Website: crate-barrel
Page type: customer-info-address
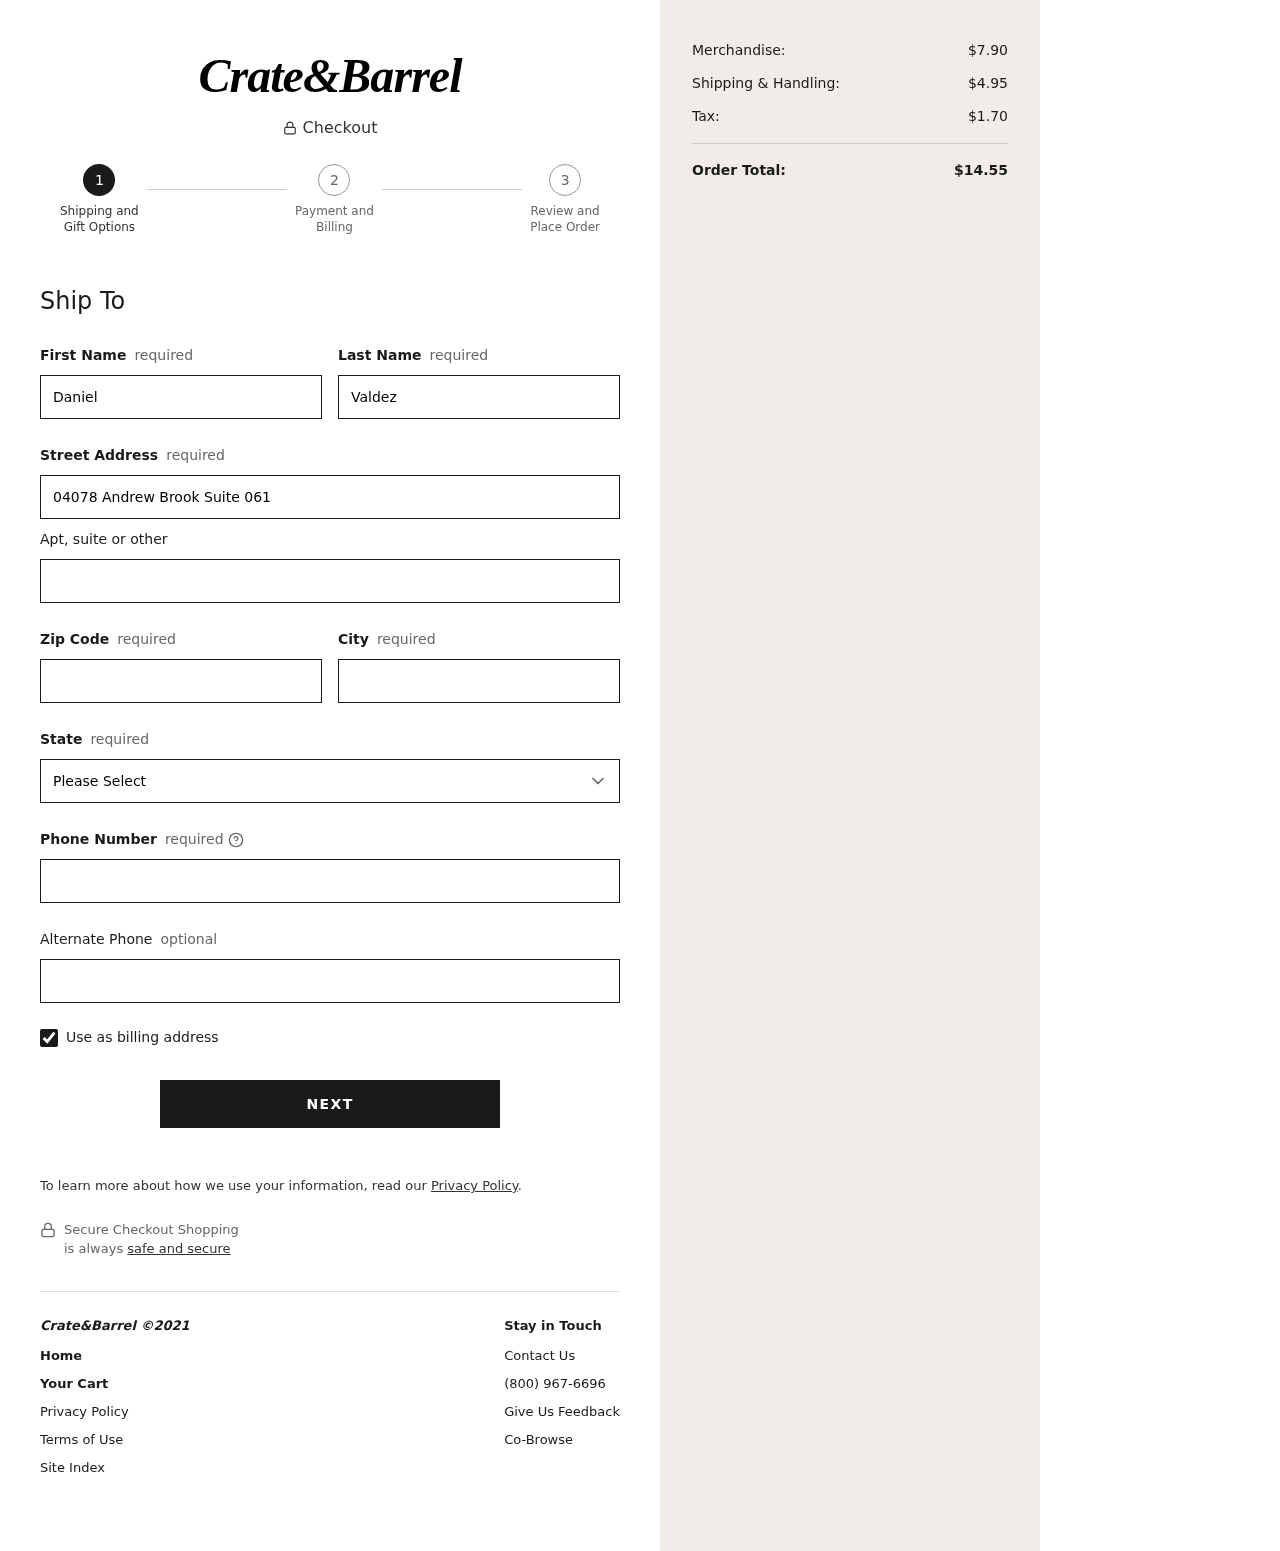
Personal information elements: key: PII_STATE
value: AS
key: PII_FIRSTNAME
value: Daniel
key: PII_LASTNAME
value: Valdez
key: PII_STREET
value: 04078 Andrew Brook Suite 061
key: PII_POSTCODE
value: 07401
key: PII_CITY
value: South Adamstad
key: PII_PHONE
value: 4633223416
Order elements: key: ORDER_SUBTOTAL
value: $7.90
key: ORDER_SHIPPING_COST
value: $4.95
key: ORDER_TAX
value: $1.70
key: ORDER_TOTAL
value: $14.55